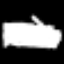
Label: squiggle